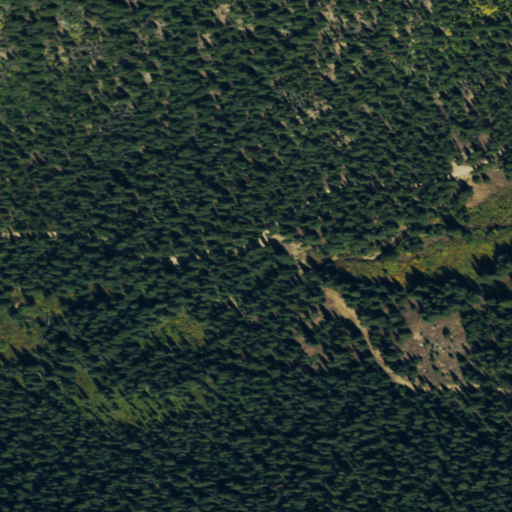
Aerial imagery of valley in Colorado named Missouri Gulch containing evergreen forest and woody wetlands